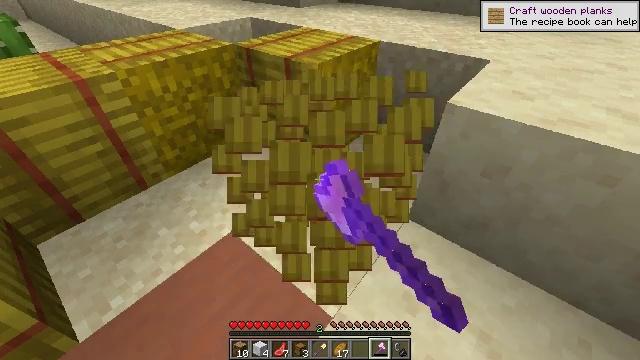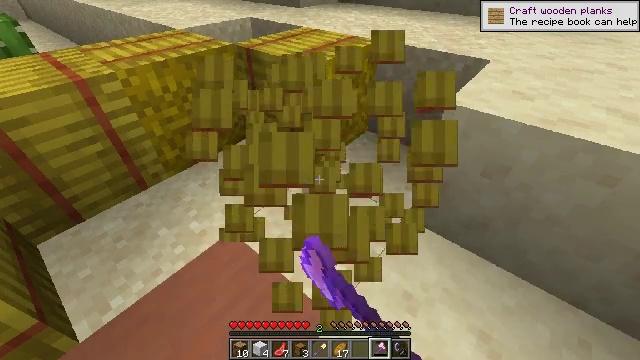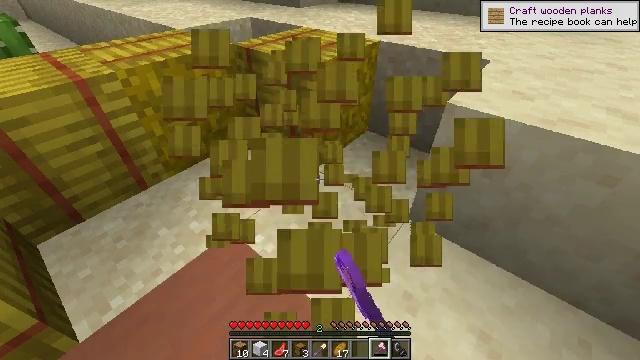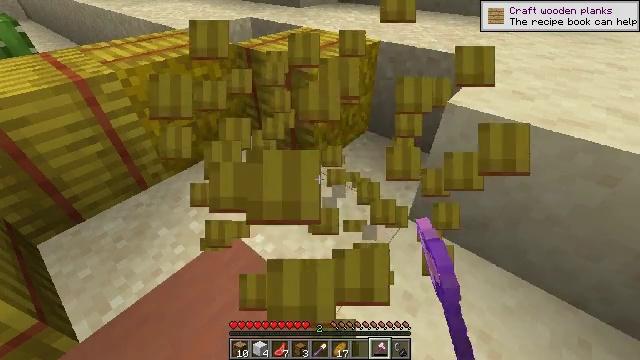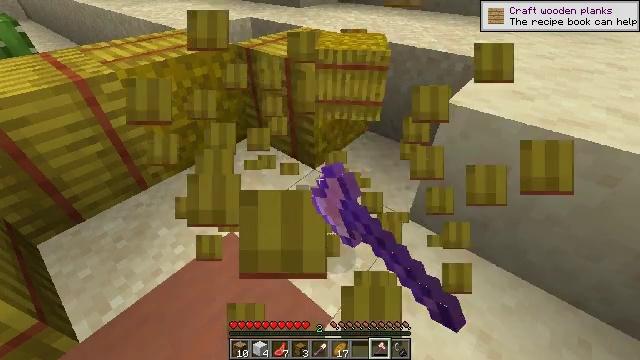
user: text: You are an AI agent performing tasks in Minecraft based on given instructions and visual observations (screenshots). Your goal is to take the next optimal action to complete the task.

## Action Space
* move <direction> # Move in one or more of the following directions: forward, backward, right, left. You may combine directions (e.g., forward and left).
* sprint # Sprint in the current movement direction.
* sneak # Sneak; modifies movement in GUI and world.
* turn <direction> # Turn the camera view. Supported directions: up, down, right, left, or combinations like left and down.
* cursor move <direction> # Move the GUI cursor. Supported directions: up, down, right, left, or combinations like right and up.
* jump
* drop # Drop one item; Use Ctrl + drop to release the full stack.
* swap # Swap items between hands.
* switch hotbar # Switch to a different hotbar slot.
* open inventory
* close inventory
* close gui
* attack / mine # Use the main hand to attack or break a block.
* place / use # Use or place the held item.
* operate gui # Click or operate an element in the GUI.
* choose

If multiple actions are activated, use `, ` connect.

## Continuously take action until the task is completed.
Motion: motion action
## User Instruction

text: Attack the hay block to get hay.
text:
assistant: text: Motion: attack / mine
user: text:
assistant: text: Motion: attack / mine
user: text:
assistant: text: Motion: attack / mine
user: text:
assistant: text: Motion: attack / mine
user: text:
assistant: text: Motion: attack / mine